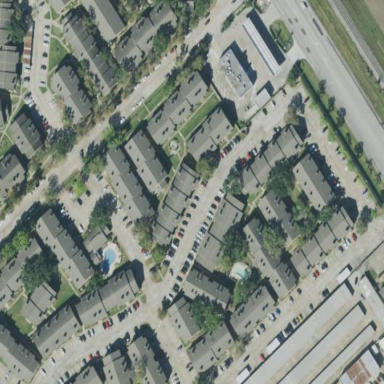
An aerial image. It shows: Residential area with apartments.